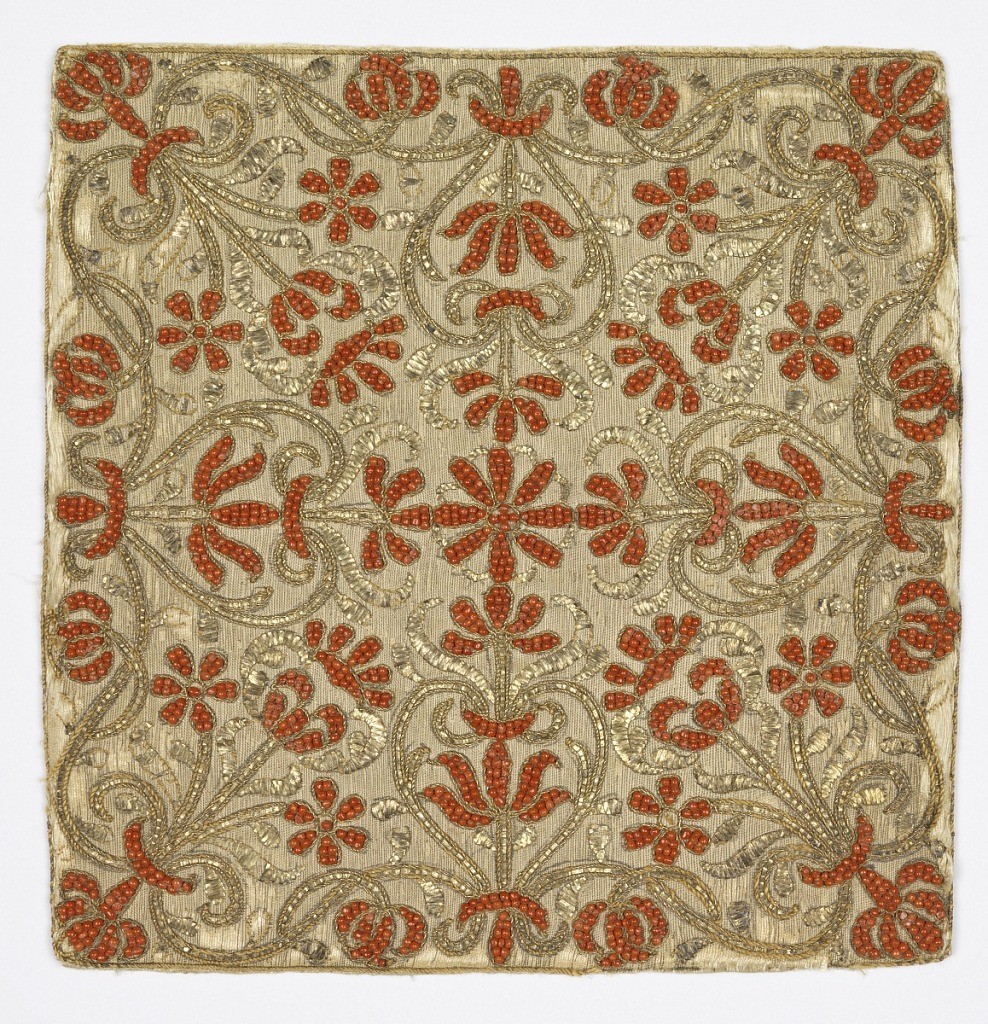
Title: Chalice cover
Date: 17th century
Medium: silk, metal and coral beads Technique: embroidered and beaded
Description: Square, probably top of chalice cover; cloth of silver, with symmetrical design of stylized plant forms and jars at corners and sides, pointing toward center rosette. Coral beads form leaves and tips of plants which are worked in flat silver.